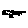
Label: bird